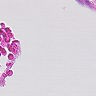
Metastatic tissue present: no